Question: I came across this page a long time ago <URL> And he mentions how one of the images on an earlier video game he created was done using a simple adder and math.

How do you do this kind of thing? It would be really cool to create images mathematically.
I have wondered (and googled) but only found descriptions about fractals. But I don't think this is a fractal. Thanks.
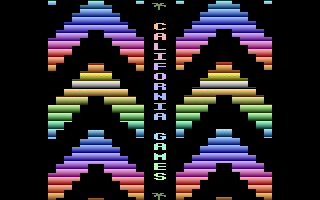
Answer: <URL> community. You can refer to some of the open source demos for a variety of techniques.